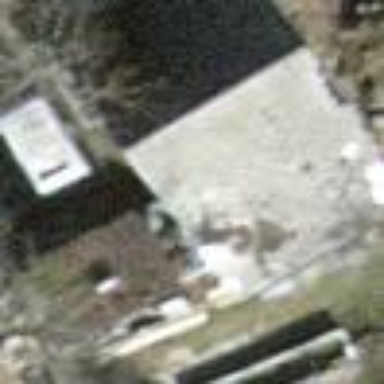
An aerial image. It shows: Shed building.